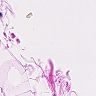
Metastatic tissue present: no